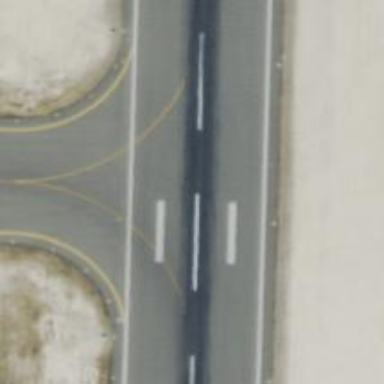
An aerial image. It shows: Image of taxiway at airport.